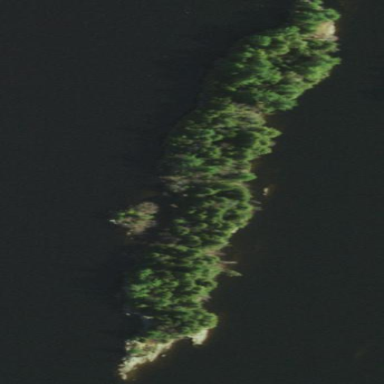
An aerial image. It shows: Islet.